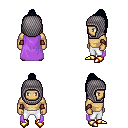
a pixel art fantasy rpg character, male body template, human, tanned skin, lavender cape, white pants, raven long topknot hairstyle, chain hood, leather bracers, gold boots, four views (front, back, left, right), 2x2 character sprite sheet, small pixel art, hard edges, no anti-aliasing